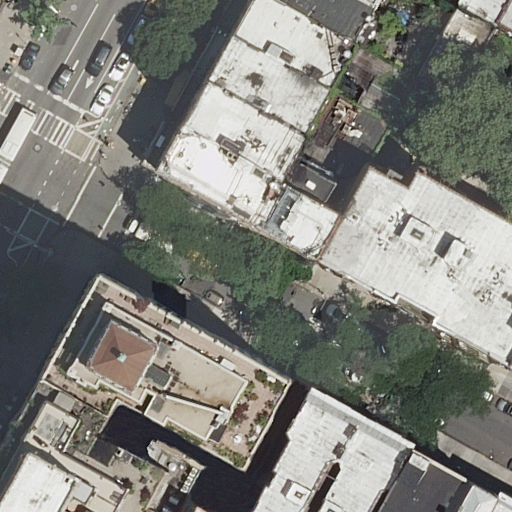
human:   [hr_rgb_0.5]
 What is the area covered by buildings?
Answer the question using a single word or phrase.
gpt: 5980m2

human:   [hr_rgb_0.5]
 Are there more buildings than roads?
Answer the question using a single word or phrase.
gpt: yes

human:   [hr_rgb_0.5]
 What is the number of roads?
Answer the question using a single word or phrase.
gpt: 3

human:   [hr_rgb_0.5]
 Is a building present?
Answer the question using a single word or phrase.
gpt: yes

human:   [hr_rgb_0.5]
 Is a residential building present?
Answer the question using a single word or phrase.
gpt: yes

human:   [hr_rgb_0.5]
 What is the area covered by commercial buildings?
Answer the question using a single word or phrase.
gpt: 0m2

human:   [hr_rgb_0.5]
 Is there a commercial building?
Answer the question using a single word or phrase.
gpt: no

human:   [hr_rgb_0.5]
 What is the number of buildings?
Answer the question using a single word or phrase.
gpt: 20

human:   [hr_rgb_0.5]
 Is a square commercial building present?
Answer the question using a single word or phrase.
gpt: no

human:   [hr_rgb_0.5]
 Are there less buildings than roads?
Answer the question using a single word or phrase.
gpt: no

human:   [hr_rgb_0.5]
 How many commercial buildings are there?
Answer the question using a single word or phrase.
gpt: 0

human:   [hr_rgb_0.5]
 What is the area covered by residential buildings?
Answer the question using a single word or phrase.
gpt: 5980m2

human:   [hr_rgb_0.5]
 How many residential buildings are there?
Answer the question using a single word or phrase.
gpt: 20

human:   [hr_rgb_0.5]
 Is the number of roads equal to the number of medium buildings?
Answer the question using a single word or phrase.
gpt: no

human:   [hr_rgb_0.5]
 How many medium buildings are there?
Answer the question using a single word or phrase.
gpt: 9

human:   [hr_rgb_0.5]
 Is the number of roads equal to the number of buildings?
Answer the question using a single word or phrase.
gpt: no

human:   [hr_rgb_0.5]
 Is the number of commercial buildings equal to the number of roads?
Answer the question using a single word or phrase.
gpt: no

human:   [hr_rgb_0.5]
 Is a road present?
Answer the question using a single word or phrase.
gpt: yes

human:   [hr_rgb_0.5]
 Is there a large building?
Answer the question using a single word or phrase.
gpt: yes

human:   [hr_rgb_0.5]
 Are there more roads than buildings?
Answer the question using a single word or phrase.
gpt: no

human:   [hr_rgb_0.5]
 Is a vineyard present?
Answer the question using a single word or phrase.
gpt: no

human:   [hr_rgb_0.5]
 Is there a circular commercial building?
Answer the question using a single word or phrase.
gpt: no

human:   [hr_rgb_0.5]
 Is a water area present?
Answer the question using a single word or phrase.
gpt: no

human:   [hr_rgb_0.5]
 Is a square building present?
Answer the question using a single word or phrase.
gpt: no

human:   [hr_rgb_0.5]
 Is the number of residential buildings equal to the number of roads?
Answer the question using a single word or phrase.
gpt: no

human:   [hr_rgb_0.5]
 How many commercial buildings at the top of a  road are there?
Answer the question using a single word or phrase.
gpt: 0

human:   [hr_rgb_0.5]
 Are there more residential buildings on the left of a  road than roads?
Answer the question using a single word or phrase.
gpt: yes

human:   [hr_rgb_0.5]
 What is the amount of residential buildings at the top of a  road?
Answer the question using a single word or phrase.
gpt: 11

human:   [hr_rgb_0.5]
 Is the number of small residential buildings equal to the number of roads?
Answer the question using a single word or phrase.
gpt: no

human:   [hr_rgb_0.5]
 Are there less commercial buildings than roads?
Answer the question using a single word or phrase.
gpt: yes

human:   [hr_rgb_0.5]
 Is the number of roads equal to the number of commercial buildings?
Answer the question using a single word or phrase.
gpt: no

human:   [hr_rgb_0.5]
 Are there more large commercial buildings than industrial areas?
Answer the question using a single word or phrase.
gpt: no

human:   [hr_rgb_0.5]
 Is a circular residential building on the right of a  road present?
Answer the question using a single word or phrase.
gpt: no

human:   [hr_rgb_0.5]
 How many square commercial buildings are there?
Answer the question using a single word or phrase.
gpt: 0

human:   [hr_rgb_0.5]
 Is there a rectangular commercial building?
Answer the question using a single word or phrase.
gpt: no

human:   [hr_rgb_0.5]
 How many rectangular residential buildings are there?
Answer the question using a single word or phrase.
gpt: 11

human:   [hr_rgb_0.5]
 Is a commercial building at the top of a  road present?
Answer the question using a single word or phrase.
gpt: no

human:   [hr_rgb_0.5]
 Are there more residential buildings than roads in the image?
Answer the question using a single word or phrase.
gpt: yes

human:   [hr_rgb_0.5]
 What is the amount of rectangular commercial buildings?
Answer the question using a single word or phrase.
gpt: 0

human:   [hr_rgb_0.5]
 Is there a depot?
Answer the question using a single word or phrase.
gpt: no

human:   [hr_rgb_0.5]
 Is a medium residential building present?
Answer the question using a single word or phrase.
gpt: yes

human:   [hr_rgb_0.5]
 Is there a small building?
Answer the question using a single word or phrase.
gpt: yes

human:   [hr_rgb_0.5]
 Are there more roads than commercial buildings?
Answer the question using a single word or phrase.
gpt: yes

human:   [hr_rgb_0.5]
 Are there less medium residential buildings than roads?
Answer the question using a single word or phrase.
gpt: no

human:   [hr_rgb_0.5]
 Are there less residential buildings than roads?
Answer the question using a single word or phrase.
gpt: no

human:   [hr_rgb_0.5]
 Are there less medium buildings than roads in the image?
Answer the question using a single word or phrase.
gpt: no

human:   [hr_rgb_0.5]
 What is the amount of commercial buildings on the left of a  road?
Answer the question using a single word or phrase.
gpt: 0

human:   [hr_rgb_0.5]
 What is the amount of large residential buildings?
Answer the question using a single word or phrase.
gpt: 4

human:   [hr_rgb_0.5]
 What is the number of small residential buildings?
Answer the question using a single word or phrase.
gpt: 7

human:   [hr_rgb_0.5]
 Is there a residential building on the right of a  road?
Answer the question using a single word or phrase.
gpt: yes

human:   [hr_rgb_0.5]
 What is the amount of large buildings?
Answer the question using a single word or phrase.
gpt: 4

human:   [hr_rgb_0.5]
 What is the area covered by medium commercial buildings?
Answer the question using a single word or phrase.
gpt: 0m2

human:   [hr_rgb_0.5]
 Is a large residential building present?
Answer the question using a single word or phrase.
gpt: yes

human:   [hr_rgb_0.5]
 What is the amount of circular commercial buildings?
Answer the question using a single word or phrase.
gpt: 0

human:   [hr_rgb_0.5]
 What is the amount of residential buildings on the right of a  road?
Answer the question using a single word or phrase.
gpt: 17

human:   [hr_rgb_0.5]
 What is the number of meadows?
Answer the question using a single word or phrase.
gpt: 0

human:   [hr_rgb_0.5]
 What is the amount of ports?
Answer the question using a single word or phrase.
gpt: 0

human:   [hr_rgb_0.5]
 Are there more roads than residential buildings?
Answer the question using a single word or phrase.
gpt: no

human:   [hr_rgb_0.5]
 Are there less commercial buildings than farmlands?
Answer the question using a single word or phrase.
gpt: no

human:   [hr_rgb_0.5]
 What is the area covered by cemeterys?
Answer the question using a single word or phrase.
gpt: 0m2

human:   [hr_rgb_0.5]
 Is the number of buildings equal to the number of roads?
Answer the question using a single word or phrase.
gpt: no

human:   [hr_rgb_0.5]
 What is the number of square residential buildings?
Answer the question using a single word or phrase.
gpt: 0

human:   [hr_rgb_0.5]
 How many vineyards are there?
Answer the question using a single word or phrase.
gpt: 0

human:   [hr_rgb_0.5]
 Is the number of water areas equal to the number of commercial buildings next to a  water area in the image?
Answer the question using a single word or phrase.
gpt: yes